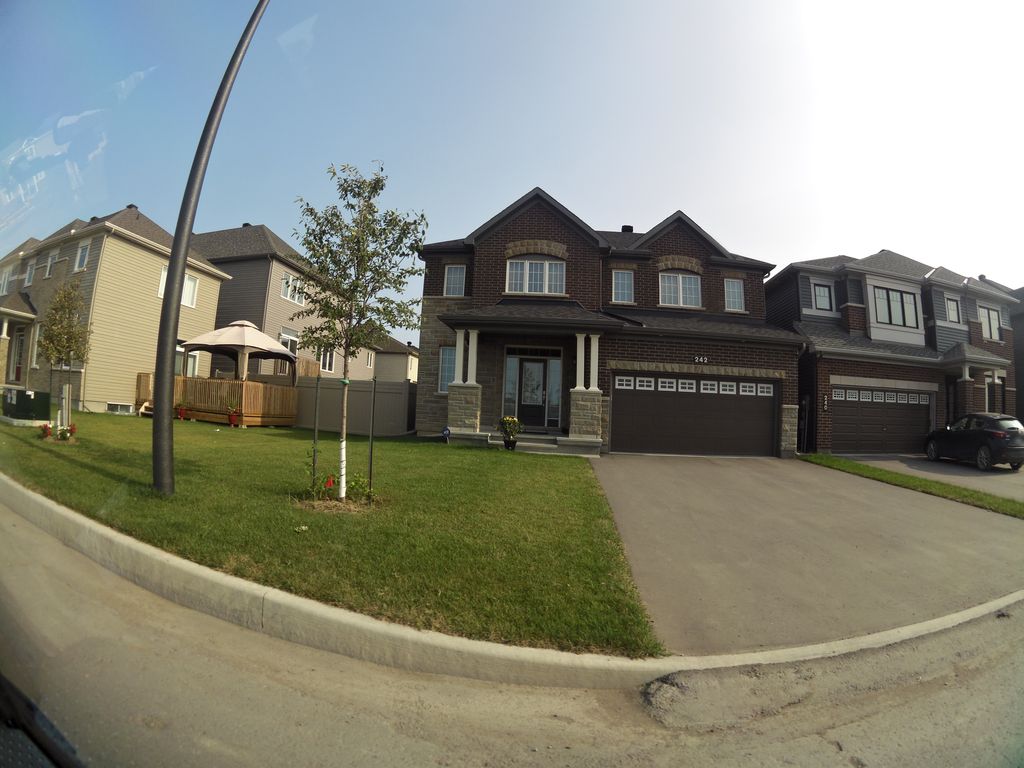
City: ottawa-gatineau